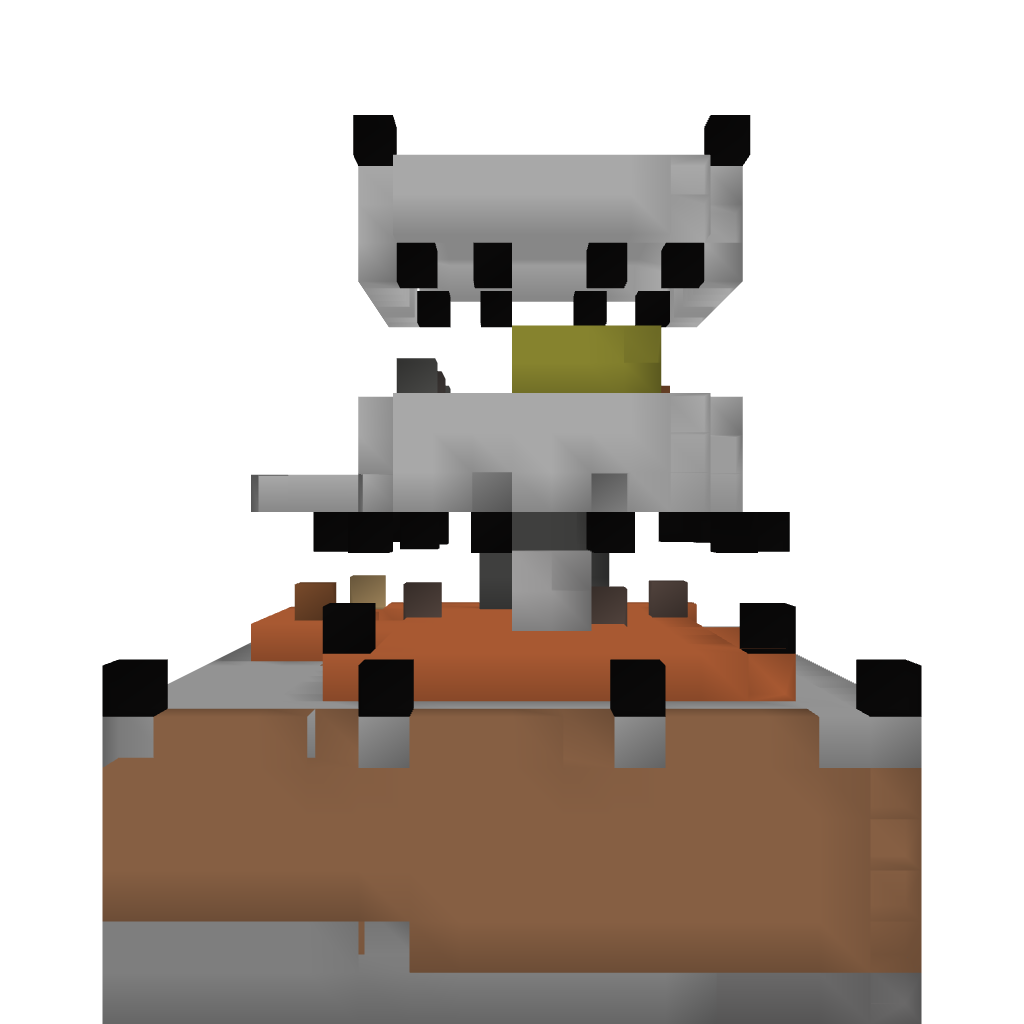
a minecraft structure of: Simple Modern Home